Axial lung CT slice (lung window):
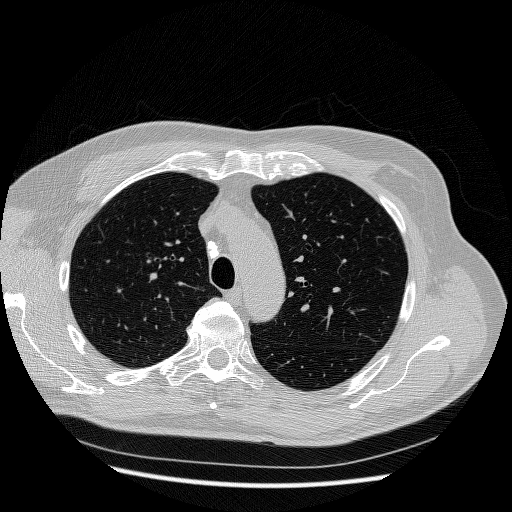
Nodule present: no